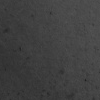
Atmospheric dust classification: not_dusty